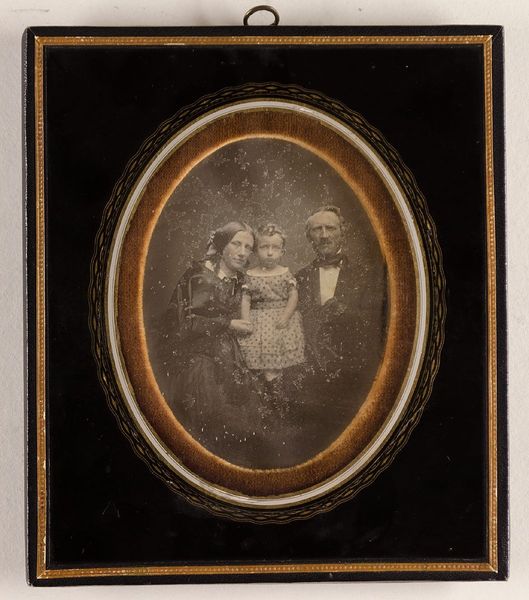
Titel: Gustav Olshausen mit seiner Familie
Standort: Hamburg
Institution: Museum für Kunst und Gewerbe Hamburg
Schlagwörter: mann, frau, gruppenportrait, figur, kind, mutter, vater, kinder, foto, fotografie, photographie, photo, kinderbild, lichtbild, daguerreotypie, kinderdarstellung, bildwerke, angewandte und bildende kunst, hessische systematik, porträtfotografie, porträtphotographie, gruppenporträt, familienporträt